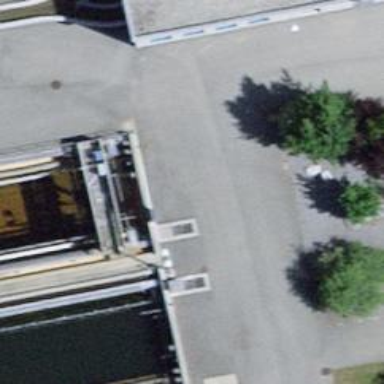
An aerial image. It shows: View of wastewater plant.